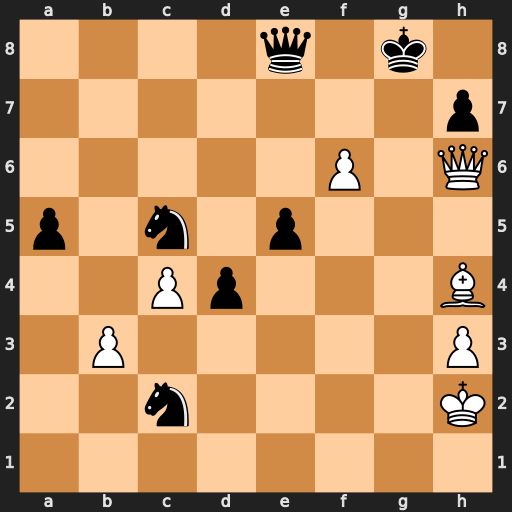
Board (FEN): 4q1k1/7p/5P1Q/p1n1p3/2Pp3B/1P5P/2n4K/8
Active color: w
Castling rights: -
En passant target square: -
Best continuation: Qg7#